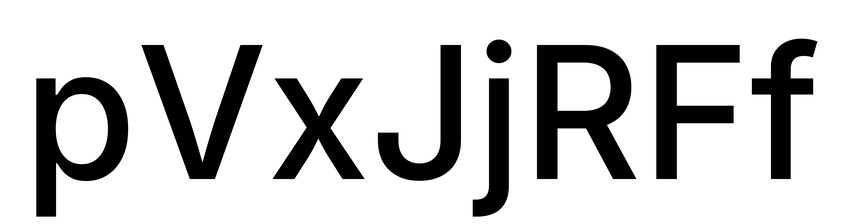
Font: Inter_Medium